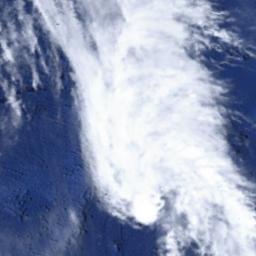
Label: cloud